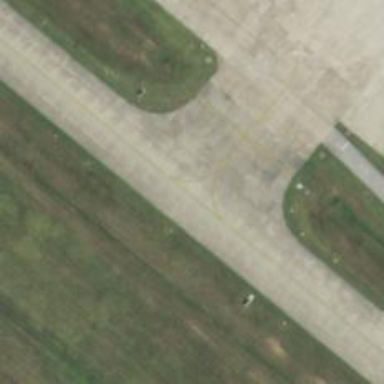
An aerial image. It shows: View of taxiway at the airport.